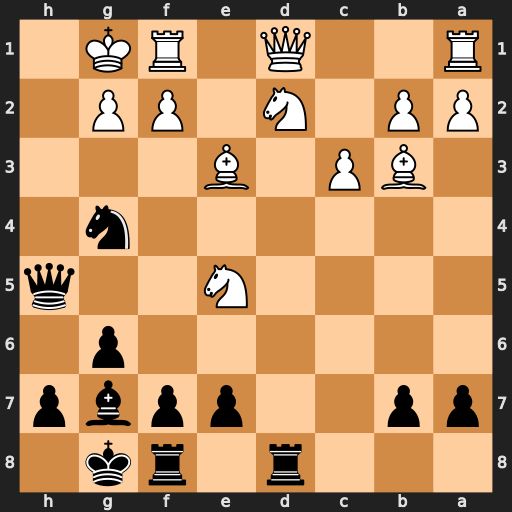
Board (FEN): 3r1rk1/pp2ppbp/6p1/4N2q/6n1/1BP1B3/PP1N1PP1/R2Q1RK1
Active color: b
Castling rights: -
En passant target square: -
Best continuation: Qh2#